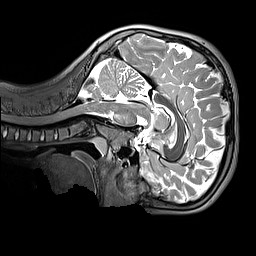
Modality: T2w
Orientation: sagittal
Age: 9
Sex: male
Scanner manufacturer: siemens
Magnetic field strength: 3 T
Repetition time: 3.2 s
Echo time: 0.408 s